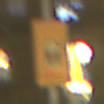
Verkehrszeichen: FahrzeugeMitWassergefaehrdenderLadungOhnePfeilsymbol
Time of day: Night
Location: Outdoor (Urban)
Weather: Overcast
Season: NotSpecified
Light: Artificial